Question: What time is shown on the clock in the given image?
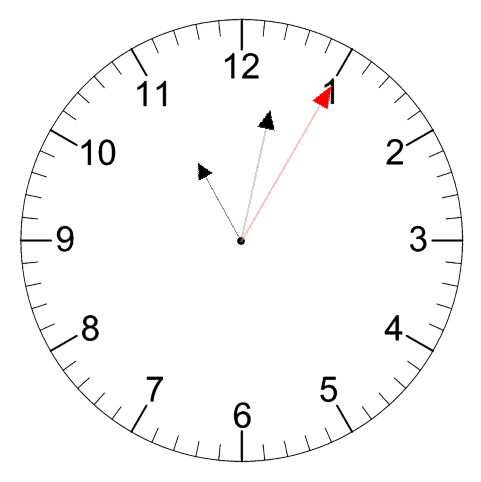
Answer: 11:02:05